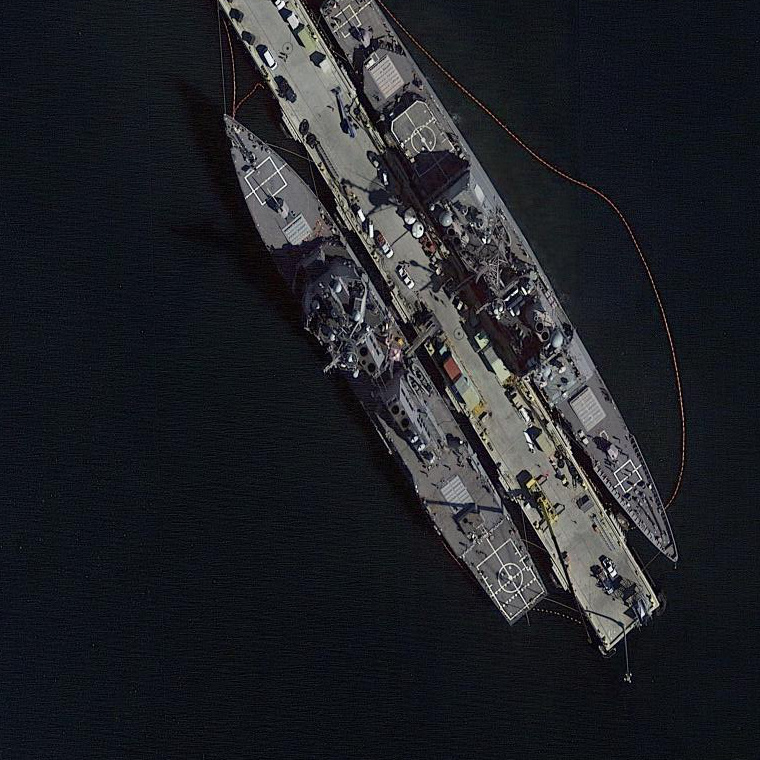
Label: destroyer